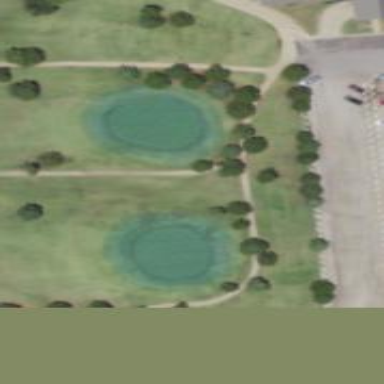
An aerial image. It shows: View of golf hole.